Question: I'm currently working on a full screen website. It has a main Content section, a header and a navigation bar.
My goal is to have a fixed-height header and navigation, as well as a dynamically-fitting content. I've been working on the project for a couple of days know and my resizing algorithm worked fine until now:
'''
var resizeBg = function()
{
var newHeight = $(window).innerHeight();
console.log($(window).innerHeight());
console.log(newHeight);
newHeight -= $("#navBar").height();
console.log(newHeight);
newHeight -= $("#mainHeader").height();
console.log(newHeight);
$("#mainContent").css("height", newHeight + "px");
};
$(window).load(resizeBg);
$(window).resize(resizeBg);
'''
The log says:
'''
21
21
-45
-128
'''
Now, the main content just disappears when using Mozilla Firefox 23.0.1. In other browsers everything works ok.
Via debugging i found out that 'newHeight' would turn negative. After some more debugging I was very confused by following result.

As shown in the picture, the variable 'newHeight' has been set to '21' even though the value of 'innerHeight' is '629'! Also, the Value '21' seems not to change when varying the window size (although '629' does).
I have no idea what I have done to achieve this error or how to approach this problem.
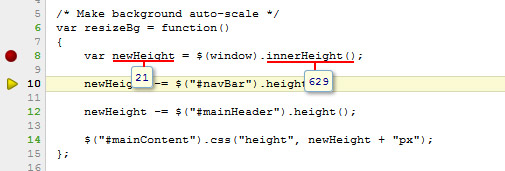
Answer: > The jQuery page on innerHeight says, "This method is not applicable to window and document objects; for these, use .height() instead." - Mr Lister Aug 28 '13 at 6:54
Mr Lister is right. I changed the code to:
'''
var resizeBg = function()
{
var newHeight = window.innerHeight - $("#navBar").height() - $("#mainHeader").height());
$("#mainContent").css("height", newHeight + "px");
}
'''